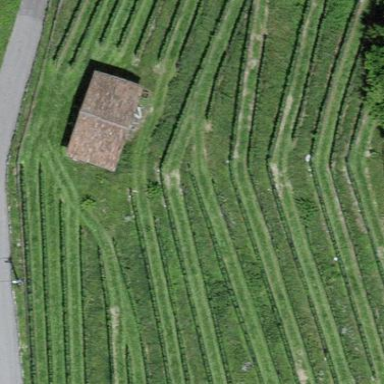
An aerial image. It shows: Vineyard where grapes are grown.